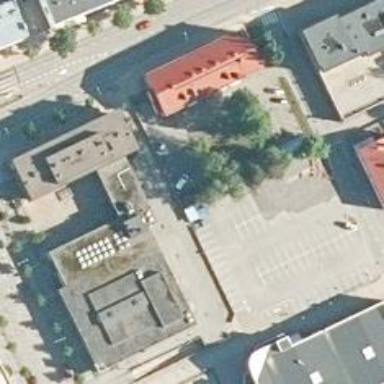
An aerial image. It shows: Commercial building.